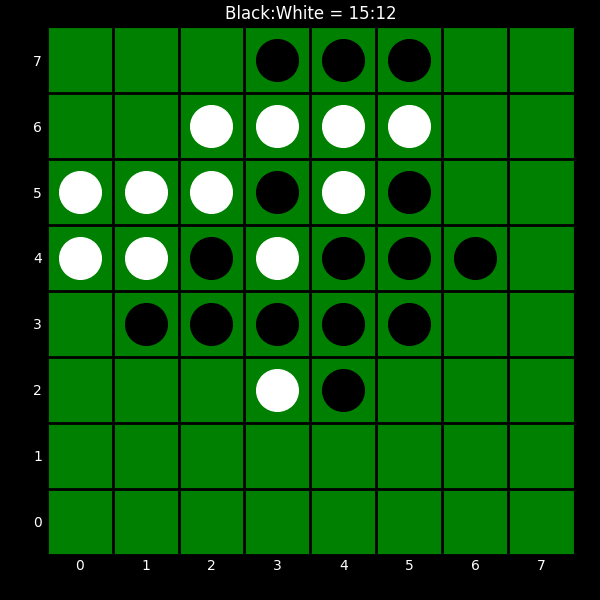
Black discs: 15
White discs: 12